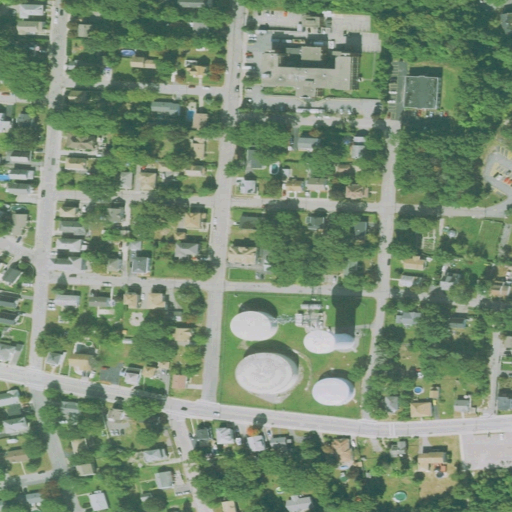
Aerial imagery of mountain in Rhode Island named Logee Hill containing medium intensity development, high intensity development, low intensity development, and open development